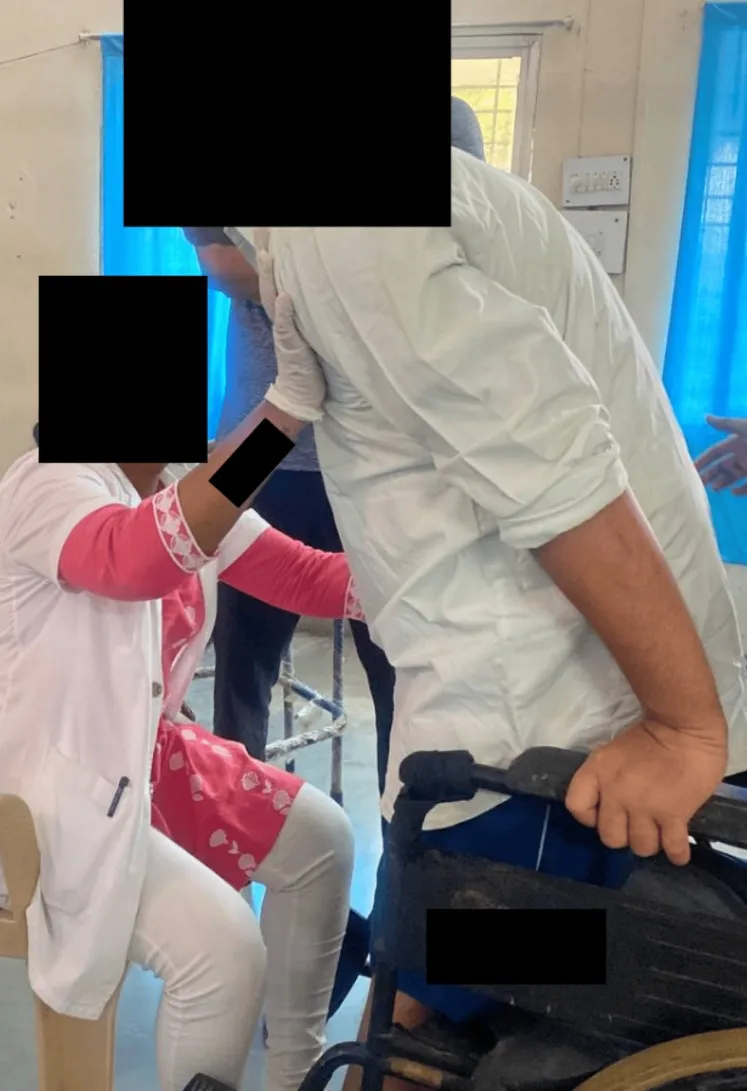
Patient able to stand with support.
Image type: medical_photograph (skin_photograph)